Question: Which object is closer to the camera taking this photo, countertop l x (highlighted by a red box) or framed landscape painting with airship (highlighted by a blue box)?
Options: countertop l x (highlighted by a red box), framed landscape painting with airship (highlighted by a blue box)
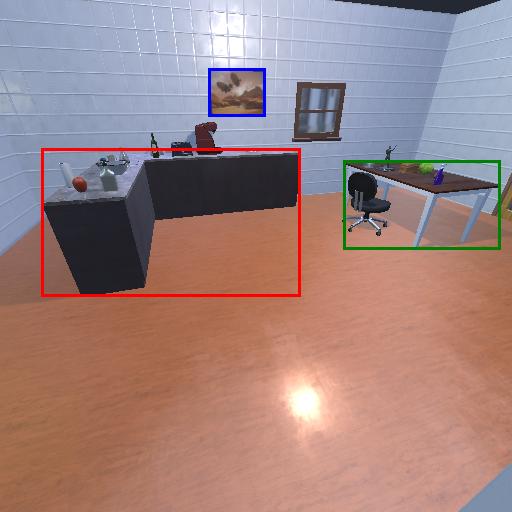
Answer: countertop l x (highlighted by a red box)